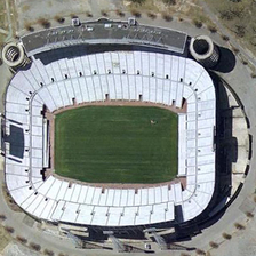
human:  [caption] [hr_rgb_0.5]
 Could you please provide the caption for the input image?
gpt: This is a stadium that has not yet been made.

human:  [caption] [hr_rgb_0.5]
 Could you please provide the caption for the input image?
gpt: This is an unfinished playground

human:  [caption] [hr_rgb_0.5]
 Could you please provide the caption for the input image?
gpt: This is a stadium that has not yet been built.

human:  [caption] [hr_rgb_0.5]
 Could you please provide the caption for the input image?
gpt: This is a stadium that has not been built.

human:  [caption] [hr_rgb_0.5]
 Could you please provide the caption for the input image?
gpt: This is a stadium that wasn't built.